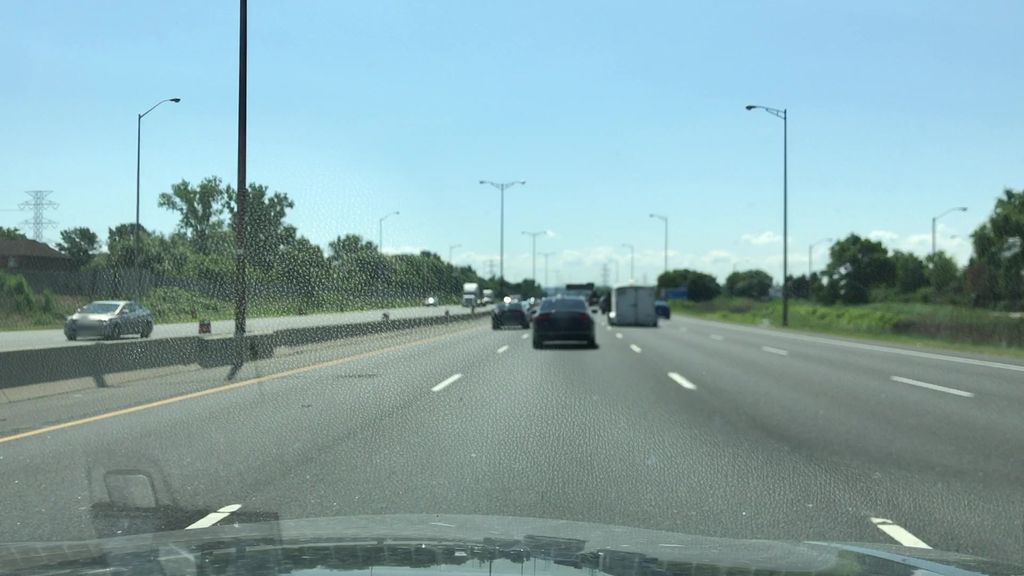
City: hamilton